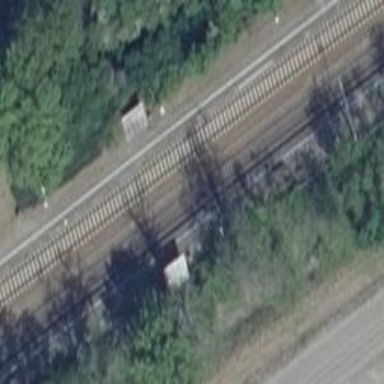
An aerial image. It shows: Public transport station located at railway halt.